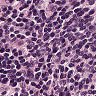
Metastatic tissue present: no